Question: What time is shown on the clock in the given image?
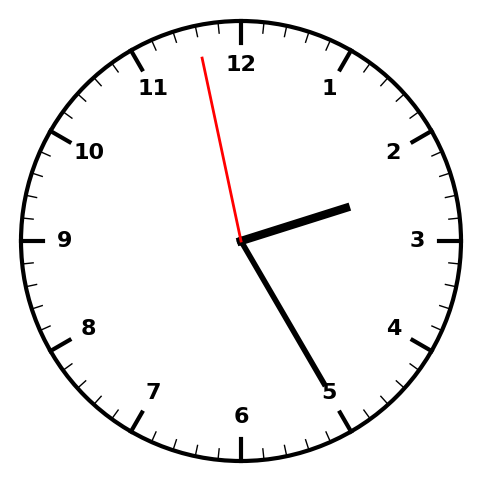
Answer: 02:24:58